Brain MRI, t2w sequence, axial 2D slice.
Patient: age 31, sex M, weight 80 kg, height 1.78 m
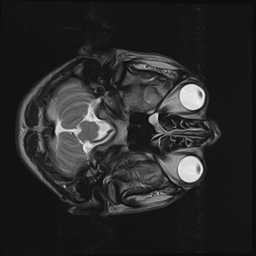